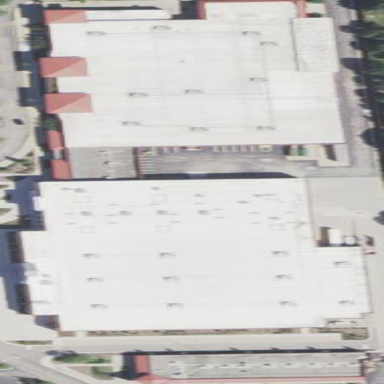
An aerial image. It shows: Retail building.